Aerial crown-view tile of a tropical tree (Barro Colorado Island, Panama), acquired 20250915:
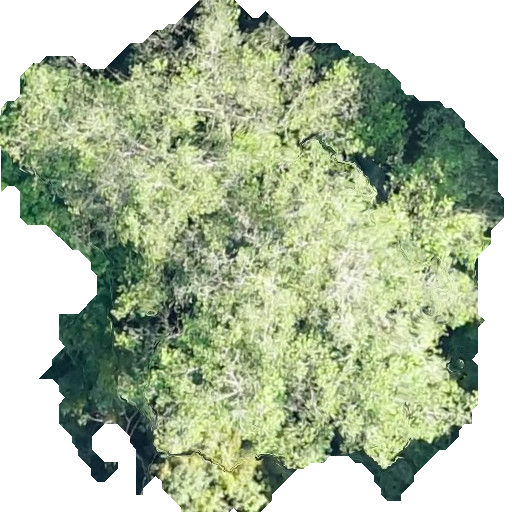
Species: Ficus obtusifolia
GBIF accepted scientific name: Ficus obtusifolia
Crown area: 264.163 m²